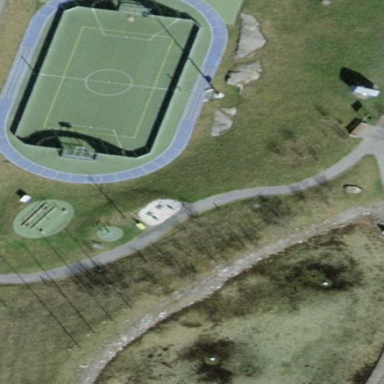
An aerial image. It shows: Multi-sport pitch for leisure and various sports activities.